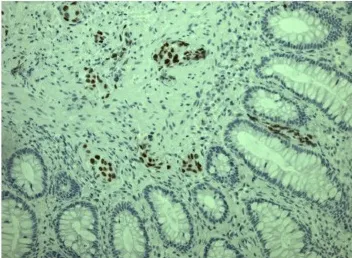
Immunohistochemical staining of histological biopsy from rectal mass: an adenocarcinoma positive for TTF-1.
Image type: pathology (immunostaining)